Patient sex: M
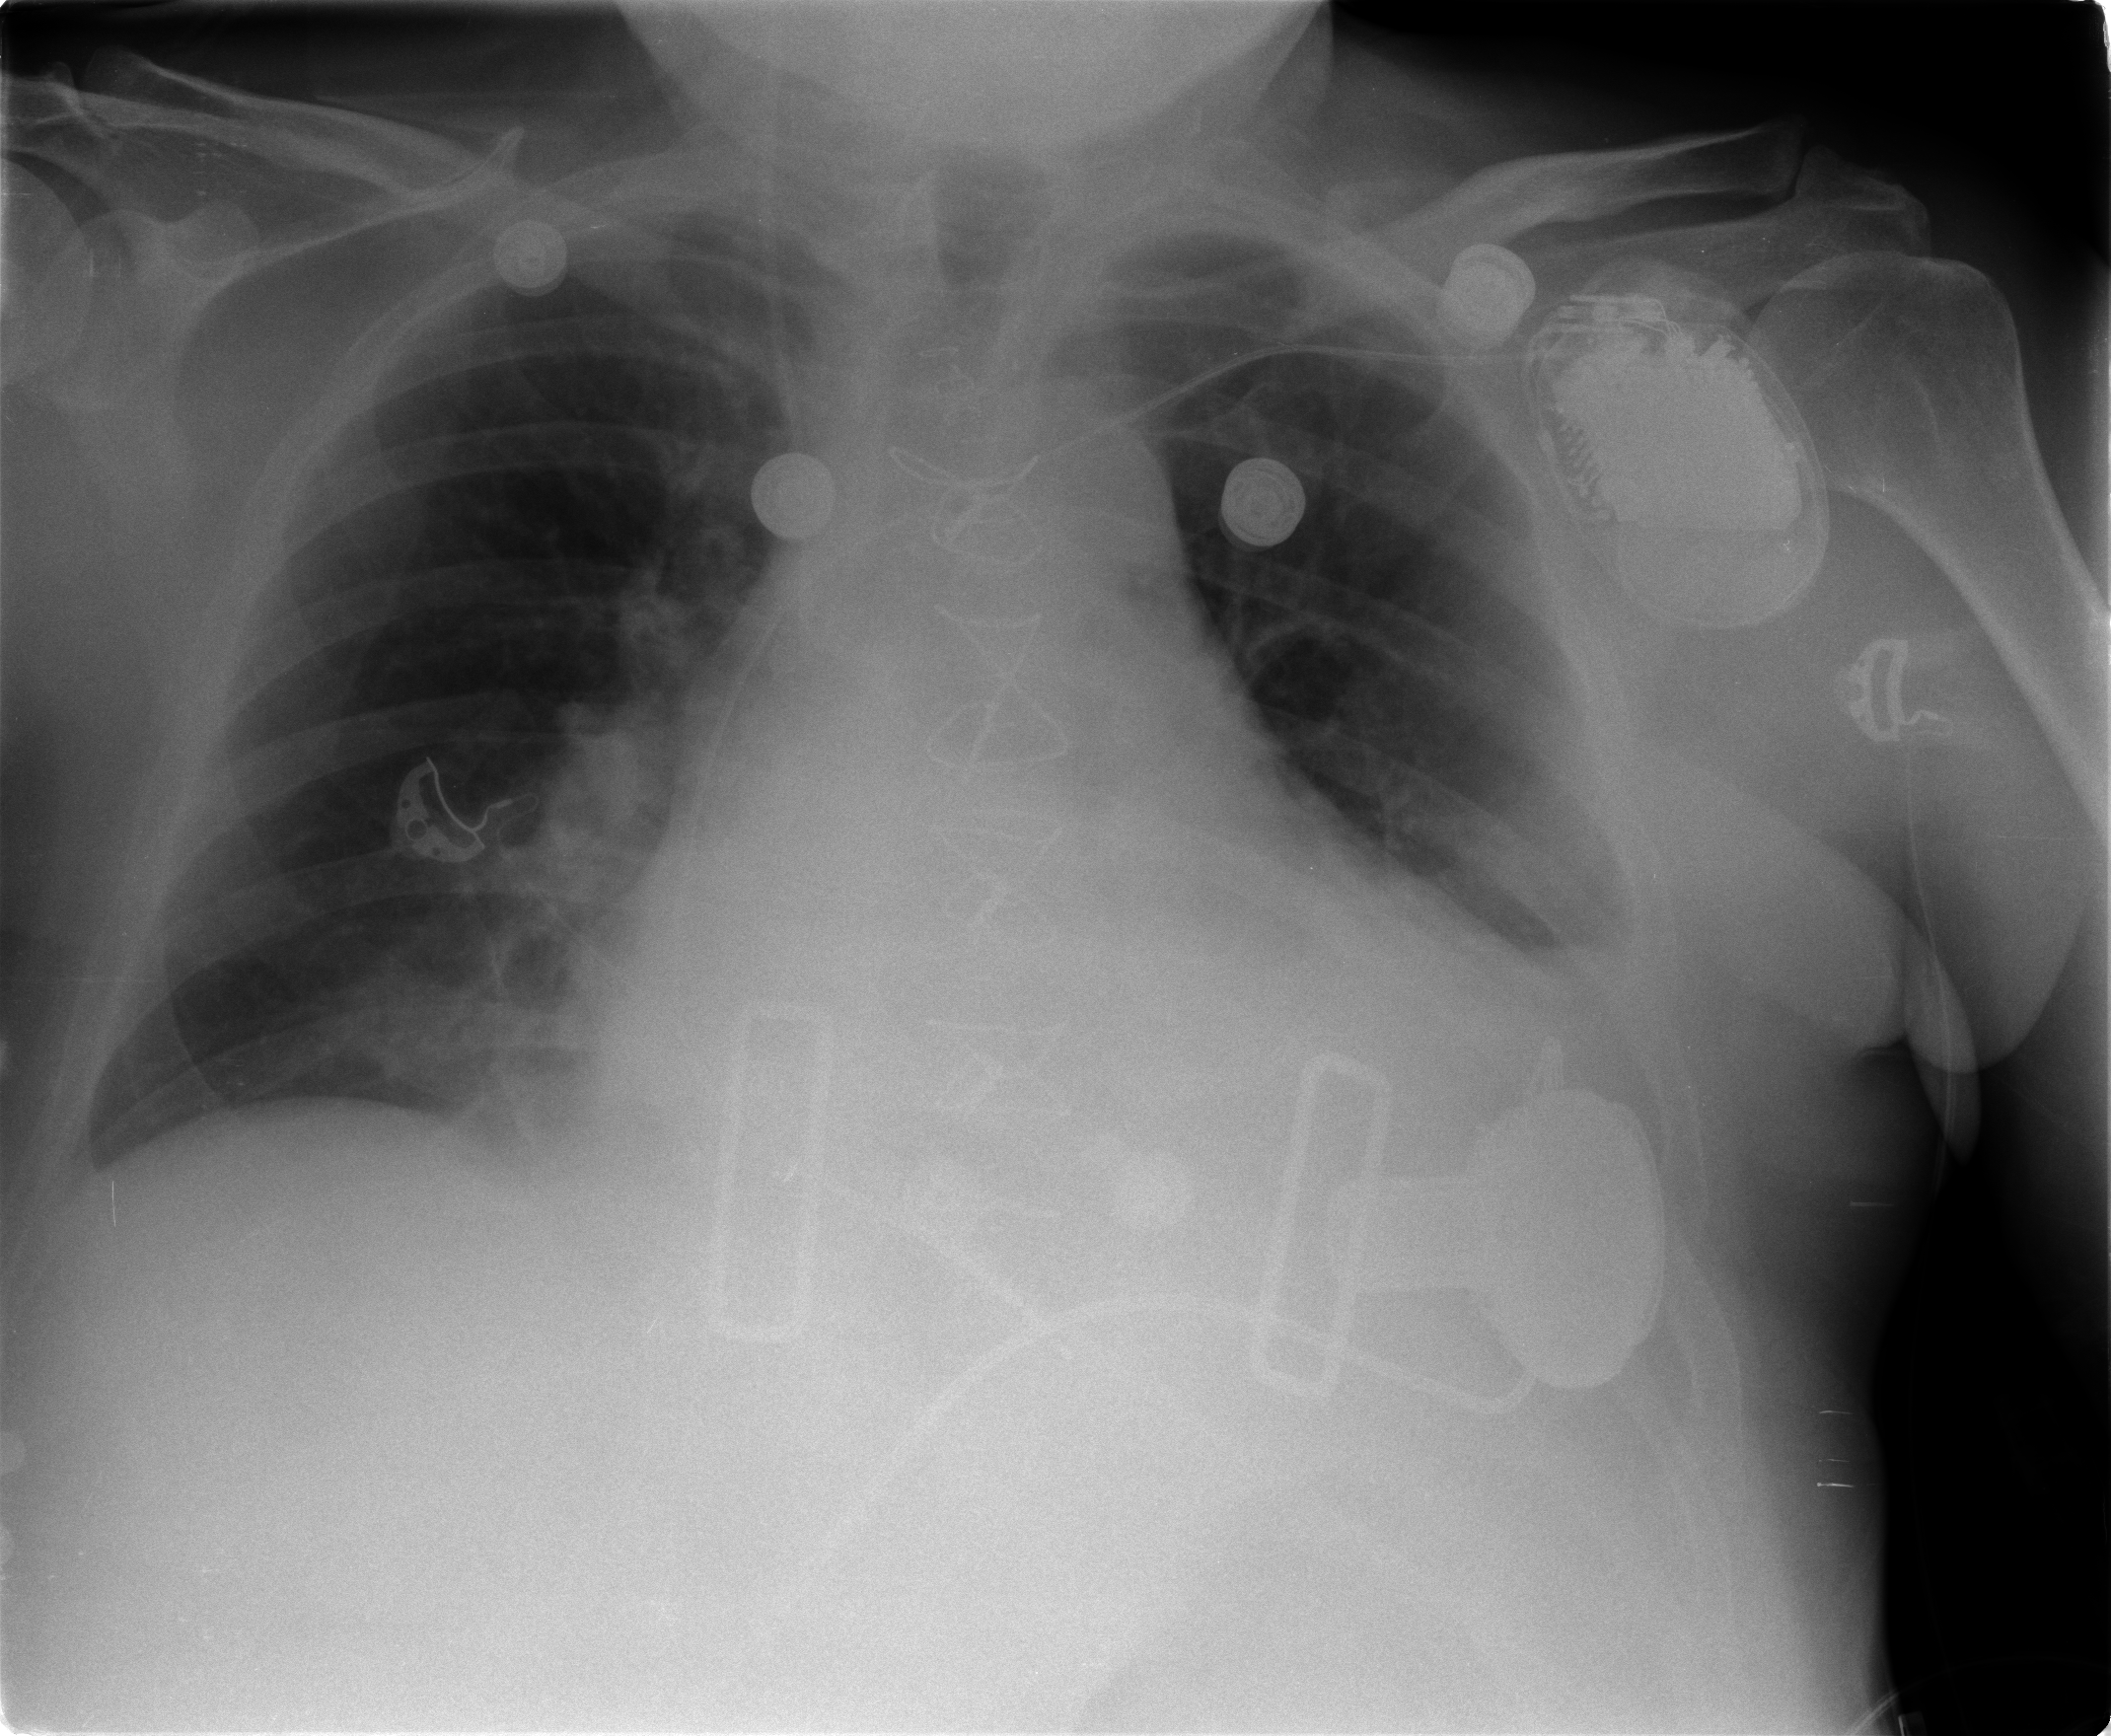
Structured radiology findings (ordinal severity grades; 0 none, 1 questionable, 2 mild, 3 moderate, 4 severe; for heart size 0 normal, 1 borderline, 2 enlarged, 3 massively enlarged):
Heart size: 2
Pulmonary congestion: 2
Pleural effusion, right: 0
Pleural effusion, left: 2
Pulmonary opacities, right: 0
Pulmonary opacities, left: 0
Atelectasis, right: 0
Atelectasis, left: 2